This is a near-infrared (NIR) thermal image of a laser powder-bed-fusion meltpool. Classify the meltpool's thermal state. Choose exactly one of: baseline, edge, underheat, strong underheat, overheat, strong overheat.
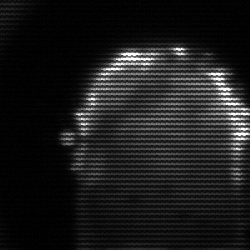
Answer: baseline